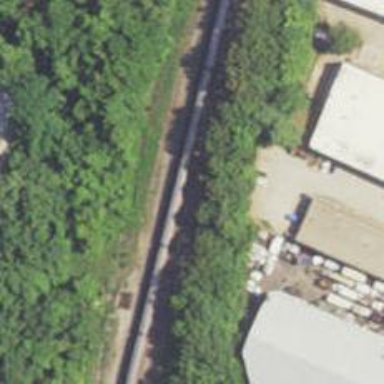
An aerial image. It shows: Rail spur service.